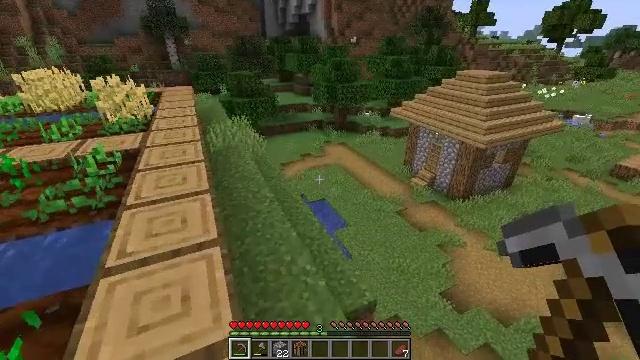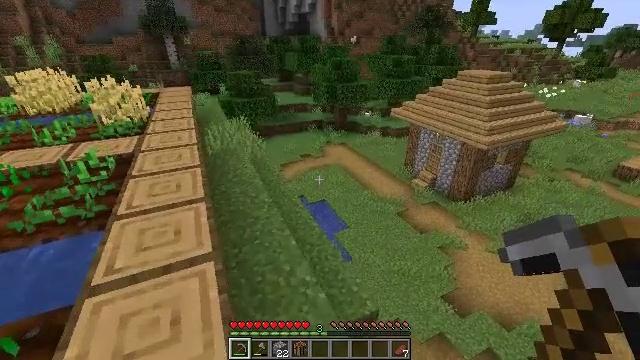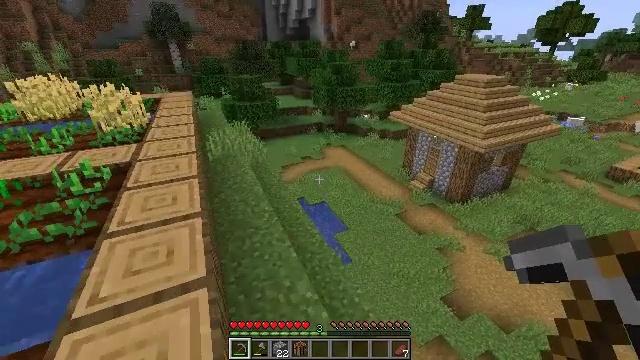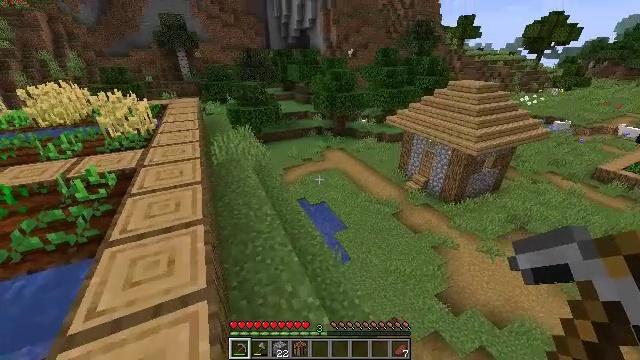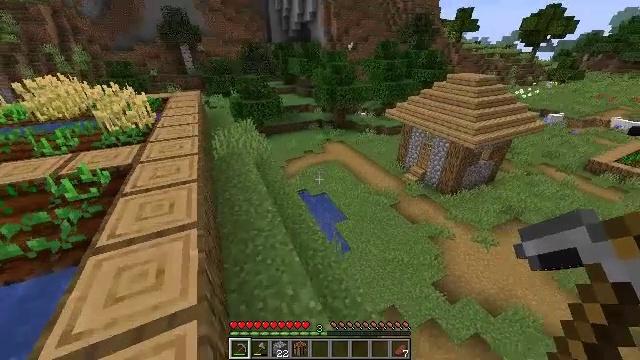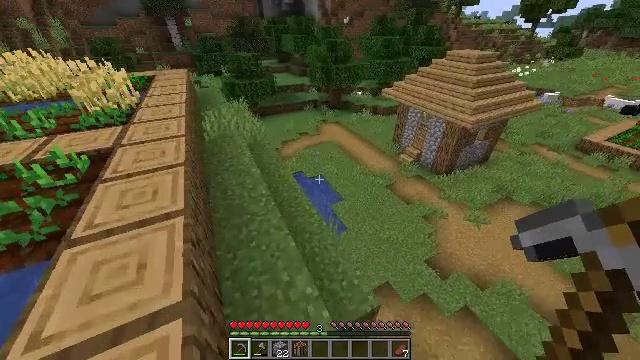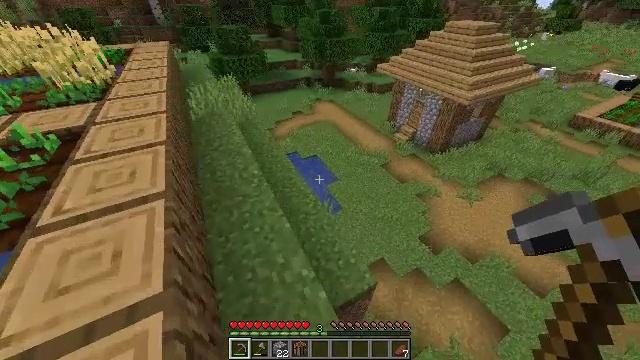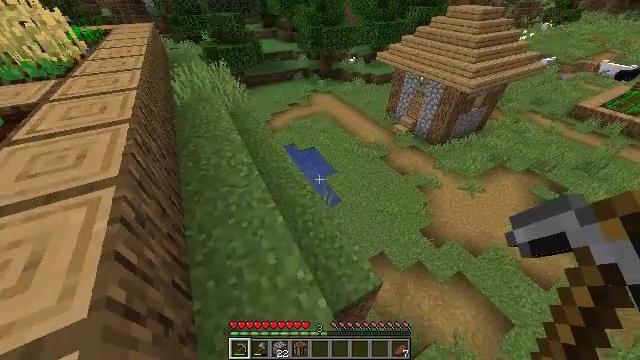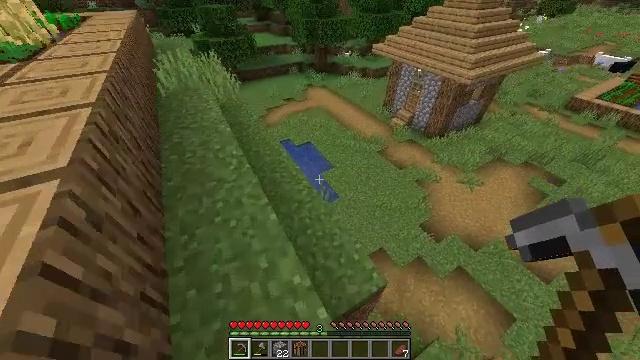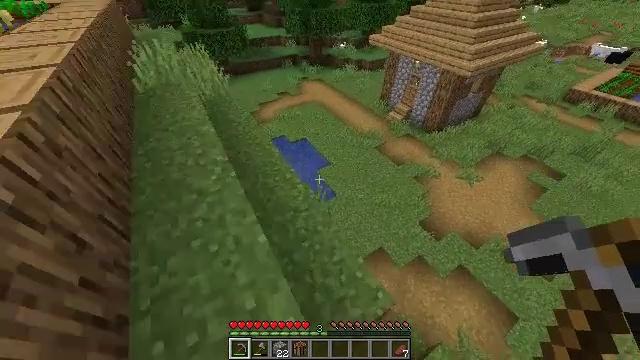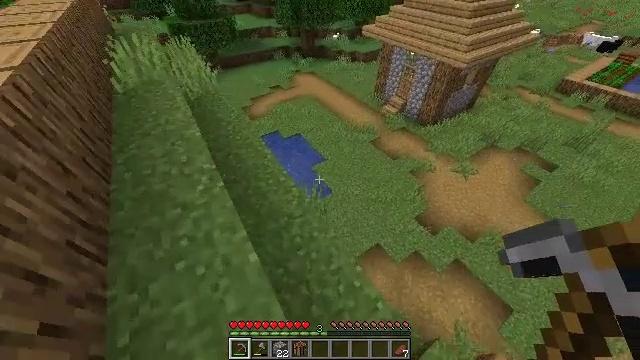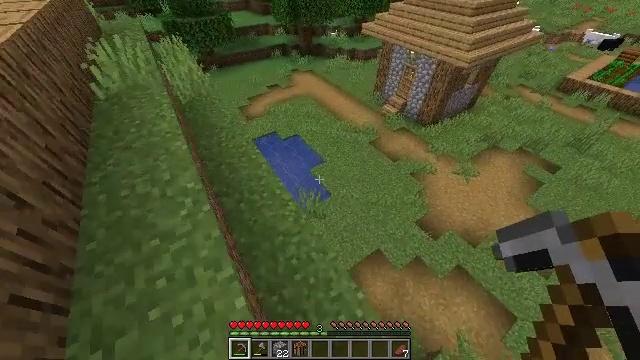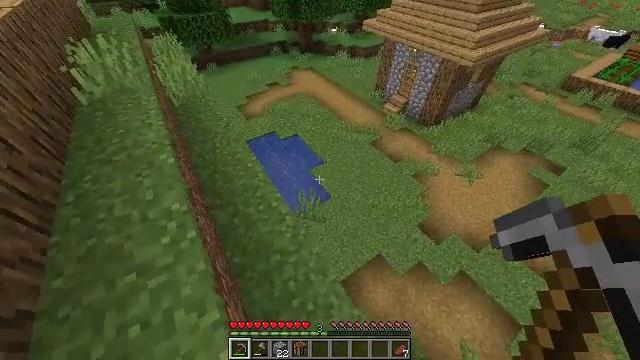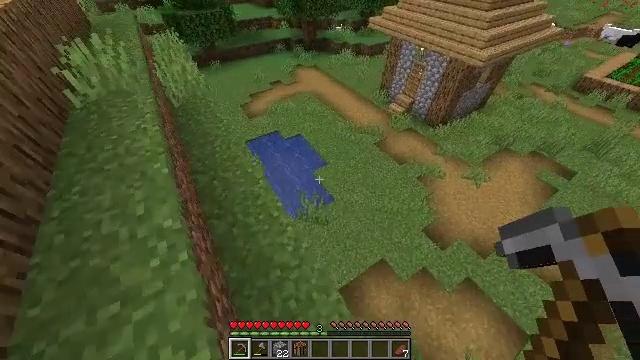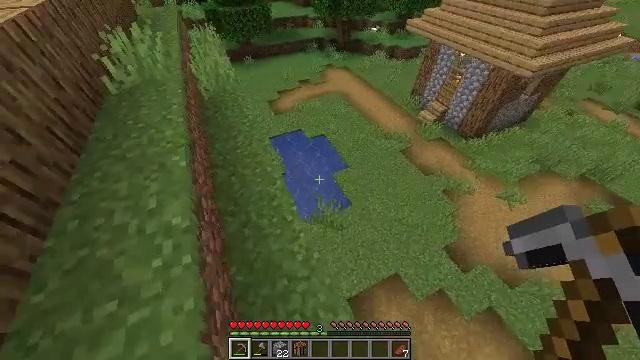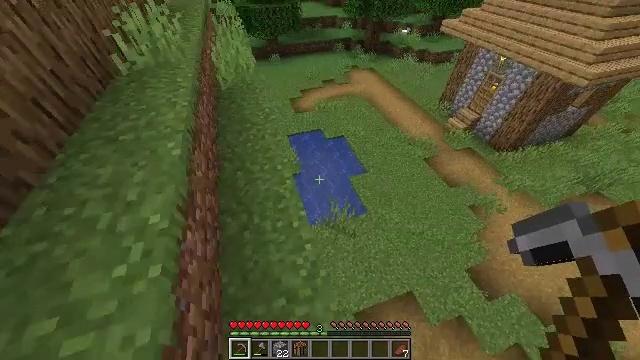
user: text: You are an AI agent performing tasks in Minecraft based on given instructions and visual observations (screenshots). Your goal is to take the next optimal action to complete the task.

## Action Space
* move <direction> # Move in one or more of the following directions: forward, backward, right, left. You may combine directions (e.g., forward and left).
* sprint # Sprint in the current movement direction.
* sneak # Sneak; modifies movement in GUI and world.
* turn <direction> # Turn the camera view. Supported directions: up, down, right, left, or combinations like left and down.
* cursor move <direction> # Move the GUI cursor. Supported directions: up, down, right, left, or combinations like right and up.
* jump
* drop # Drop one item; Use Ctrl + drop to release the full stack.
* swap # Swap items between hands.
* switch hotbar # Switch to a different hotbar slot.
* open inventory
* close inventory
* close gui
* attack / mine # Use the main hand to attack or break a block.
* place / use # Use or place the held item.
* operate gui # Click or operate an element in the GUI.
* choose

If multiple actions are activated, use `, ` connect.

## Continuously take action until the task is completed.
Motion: motion action
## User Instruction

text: Pick up the white bed by breaking it.
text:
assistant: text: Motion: move forward, sprint
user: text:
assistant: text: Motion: move forward, sprint
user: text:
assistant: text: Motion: move forward, sprint
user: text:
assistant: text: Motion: move forward, sprint, turn down
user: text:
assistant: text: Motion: move forward, sprint, turn right and down
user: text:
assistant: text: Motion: move forward, sprint, turn right and down
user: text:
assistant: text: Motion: move forward, sprint, turn down
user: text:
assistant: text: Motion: move forward, sprint, turn right
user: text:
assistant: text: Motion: move forward, sprint, turn right and down
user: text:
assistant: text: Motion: move forward, sprint, turn right and down
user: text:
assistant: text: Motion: move forward, sprint
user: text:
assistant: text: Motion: move forward, sprint
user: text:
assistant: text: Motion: move forward, turn left
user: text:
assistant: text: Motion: move forward, turn left
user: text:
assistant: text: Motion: move forward, turn left
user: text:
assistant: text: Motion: move forward and move left, turn left
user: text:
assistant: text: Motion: move forward and move left
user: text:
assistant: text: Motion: move forward and move left, sprint
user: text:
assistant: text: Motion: move forward and move left, sprint
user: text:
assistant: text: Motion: move forward and move left, sprint
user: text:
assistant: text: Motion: move forward and move left, sprint, turn right
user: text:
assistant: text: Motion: move forward and move left, sprint, turn right and down
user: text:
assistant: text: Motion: move forward, sprint, turn right
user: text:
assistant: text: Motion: move forward, sprint, turn right
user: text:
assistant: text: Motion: move forward, sprint, turn right
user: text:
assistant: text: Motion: move forward, sprint, turn right
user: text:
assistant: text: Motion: move forward, sprint
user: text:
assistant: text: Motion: move forward, sprint
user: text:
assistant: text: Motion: move forward, sprint, turn left
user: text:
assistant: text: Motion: move forward, sprint, turn left